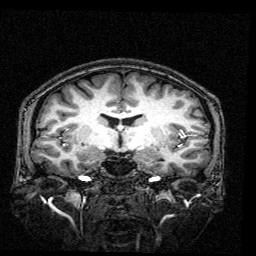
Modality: T1w
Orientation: sagittal
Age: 23
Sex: female